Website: apple
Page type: customer-info-address
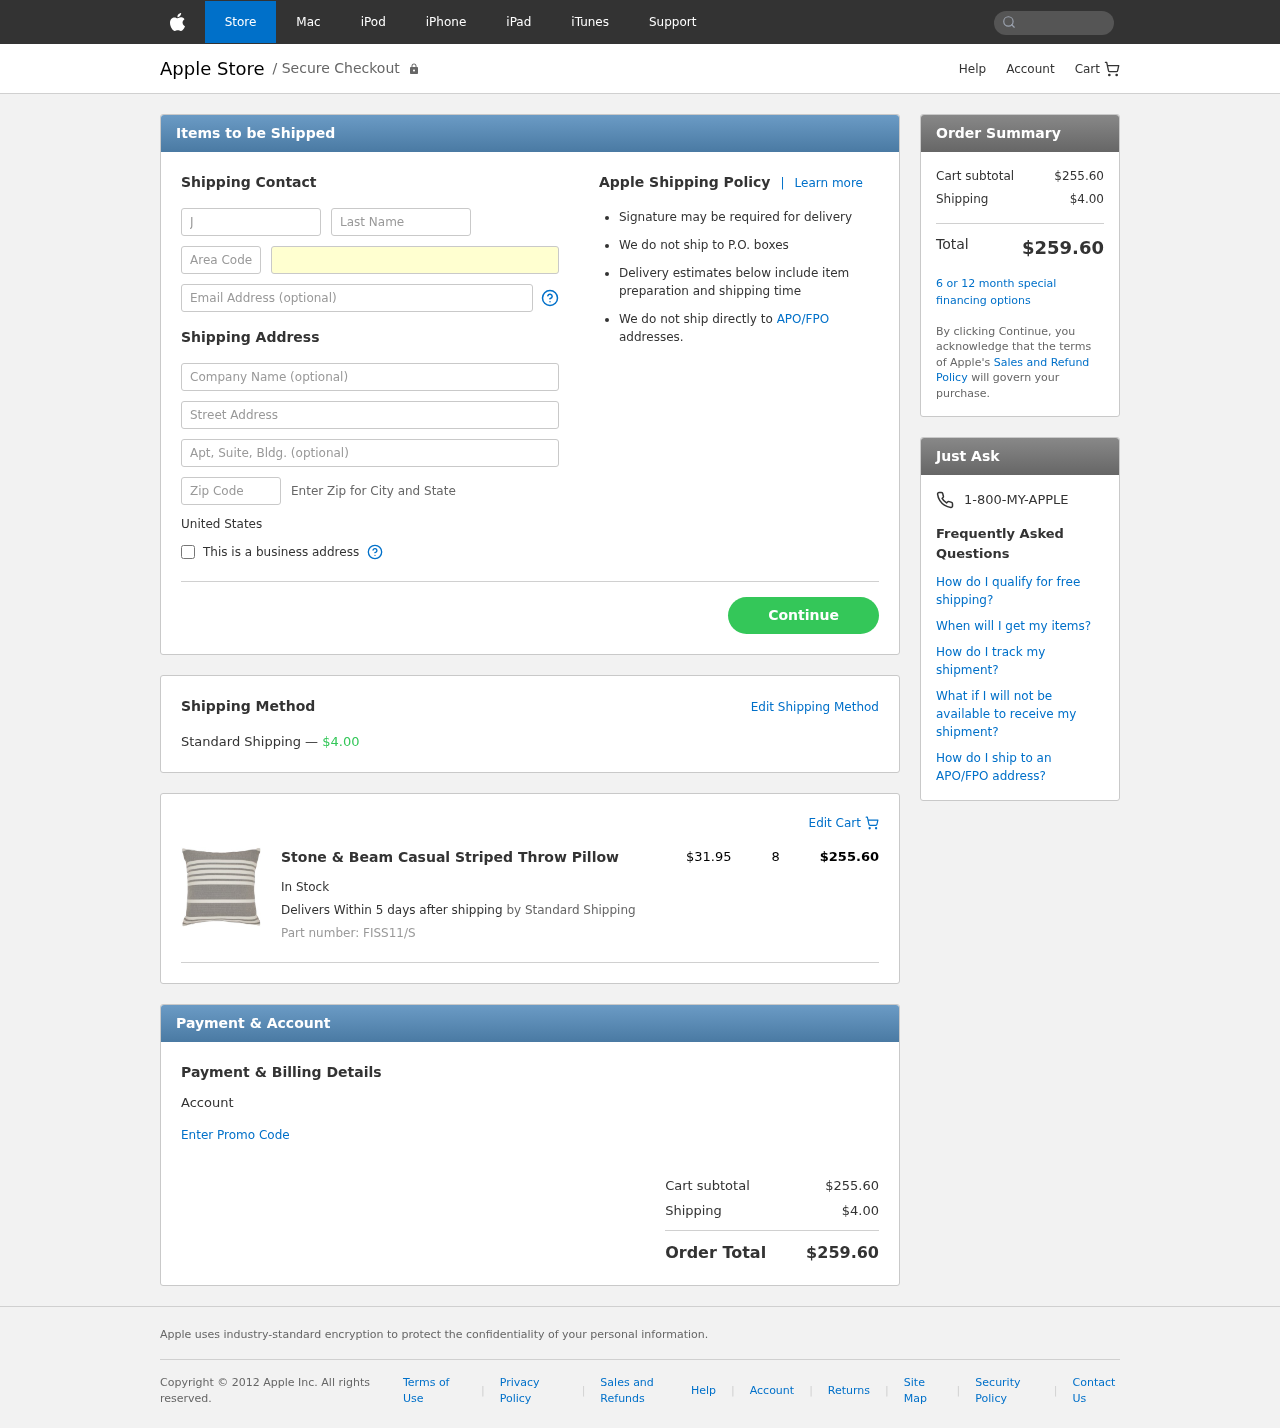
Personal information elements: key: PII_COUNTRY
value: United States
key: PII_FIRSTNAME
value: Joshua
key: PII_LASTNAME
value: Lewis
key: PII_PHONE_AREA
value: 535
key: PII_PHONE_LINE
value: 7214
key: PII_EMAIL
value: joshualewis@gmail.com
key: PII_STREET
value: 80478 Erica Prairie
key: PII_POSTCODE
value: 42496
Product elements: key: PRODUCT1_NAME
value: Stone & Beam Casual Striped Throw Pillow
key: PRODUCT1_PRICE
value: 31.95
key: PRODUCT1_QUANTITY
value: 8
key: PRODUCT1_SKU
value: FISS11/S
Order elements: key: ORDER_SHIPPING_COST
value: $4.00
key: ORDER_ITEM_TOTAL
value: $255.60
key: ORDER_SUBTOTAL
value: $255.60
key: ORDER_TOTAL
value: $259.60